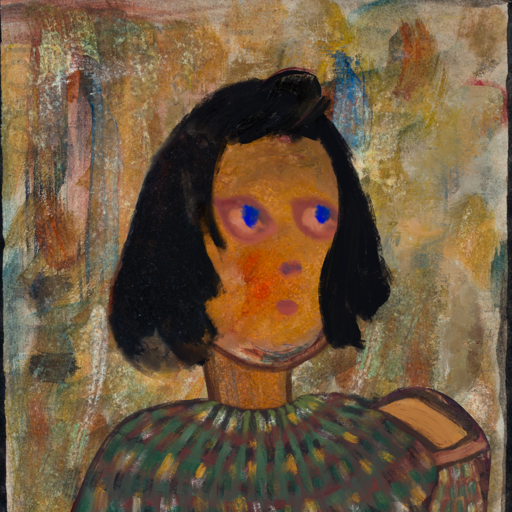
Background: Pipe, Head And Neck Side: Pipe, Face Side: Mother_And_Son_Mother, Bust: After_Raid, Hair Side: Mosgoul, Head Accessory: Blank, Second Necklace: Blank, Necklace: Blank, Baby: Blank